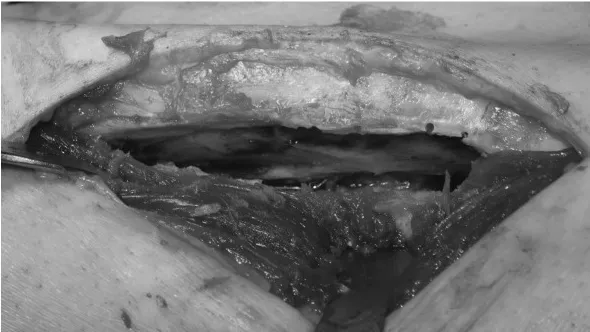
Intraoperative view of the intracortical lipoma. Following curettage, the true cortex was observed to be located beneath the lesion.
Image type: pathology (h&e)